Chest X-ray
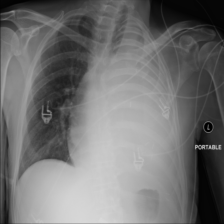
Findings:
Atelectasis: negative
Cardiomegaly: negative
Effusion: negative
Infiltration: negative
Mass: negative
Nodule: negative
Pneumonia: negative
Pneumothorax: negative
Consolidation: negative
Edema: negative
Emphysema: negative
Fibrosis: negative
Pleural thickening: negative
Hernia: negative